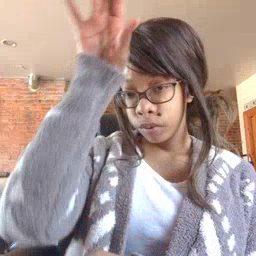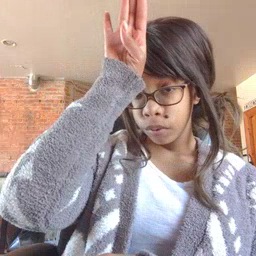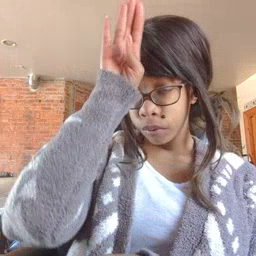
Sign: fireman